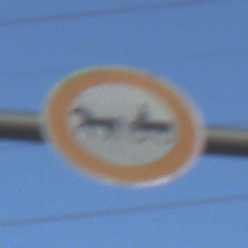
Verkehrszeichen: VerbotGespannfuhrwerke
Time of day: Dawn
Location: Outdoor (Nature)
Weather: Clear
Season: NotSpecified
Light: Natural